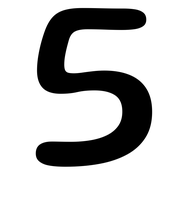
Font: Gluten_Regular